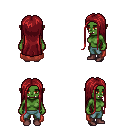
a pixel art fantasy rpg character, female body template, orc, green skin, maroon cape, teal pants, brunette extra-long hairstyle, maroon shoes, four views (front, back, left, right), 2x2 character sprite sheet, small pixel art, hard edges, no anti-aliasing